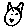
Label: cat